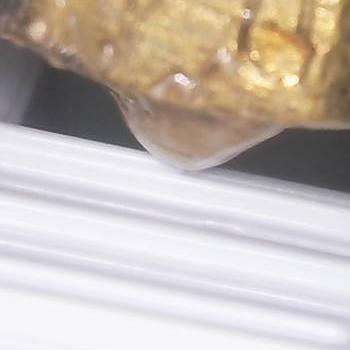
Flow rate: 70%